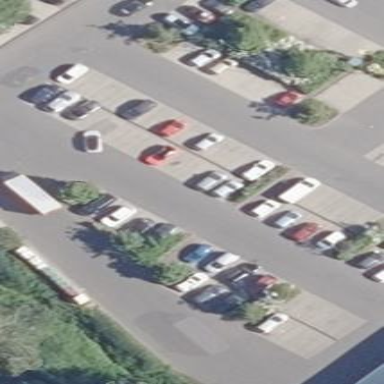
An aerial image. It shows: Parking space with normal surface.